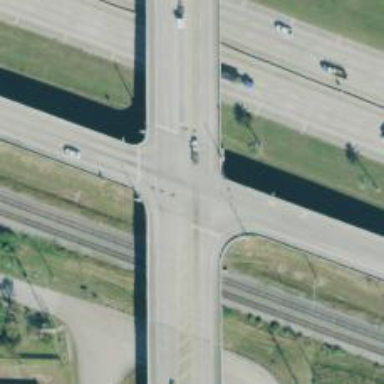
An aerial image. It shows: Secondary road with frontage road crossing bridge.